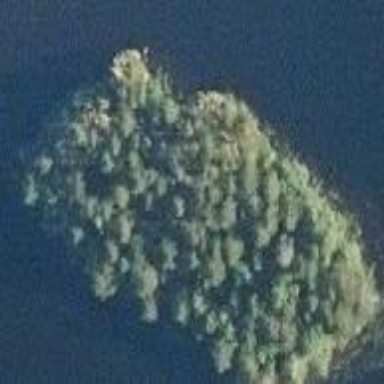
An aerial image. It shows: Islet.